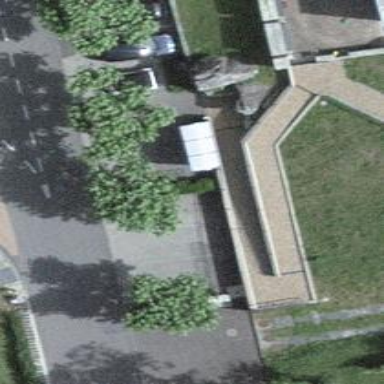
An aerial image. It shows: Charging station.